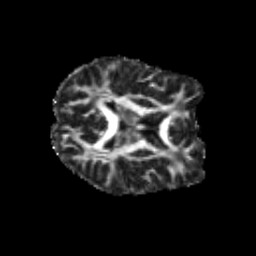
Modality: FA
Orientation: axial
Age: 24
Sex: male
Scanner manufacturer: siemens
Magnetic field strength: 3 T
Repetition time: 3.5 s
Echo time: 0.113 s